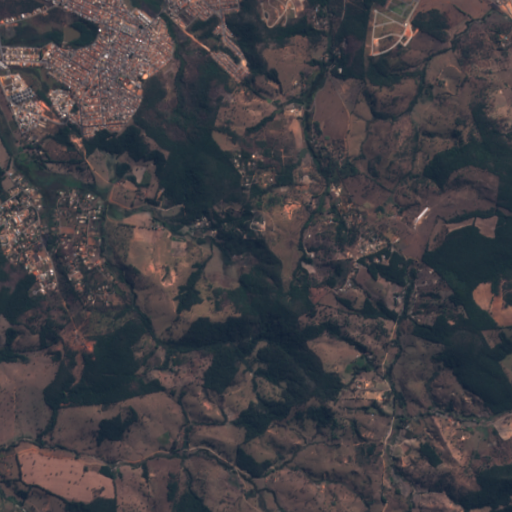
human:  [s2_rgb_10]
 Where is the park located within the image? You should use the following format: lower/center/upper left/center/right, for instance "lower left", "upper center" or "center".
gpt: The park is located in the upper left of the image.
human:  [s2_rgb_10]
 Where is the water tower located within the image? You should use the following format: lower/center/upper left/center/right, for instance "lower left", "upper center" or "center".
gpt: The water tower is located in the upper left of the image.
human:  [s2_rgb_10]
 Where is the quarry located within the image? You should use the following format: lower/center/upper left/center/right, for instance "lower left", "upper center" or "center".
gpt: There is no quarry in the image.